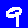
Digit: 9